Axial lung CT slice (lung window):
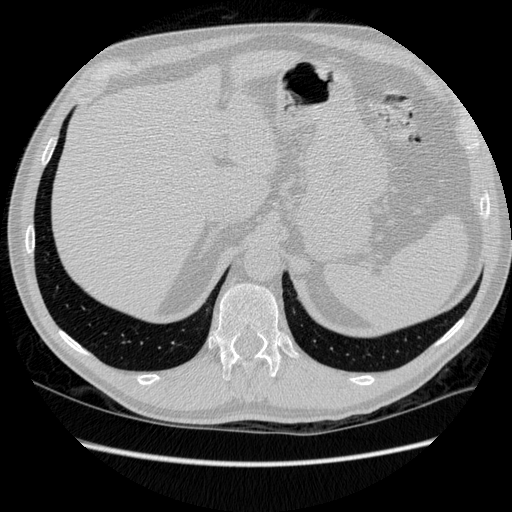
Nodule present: no